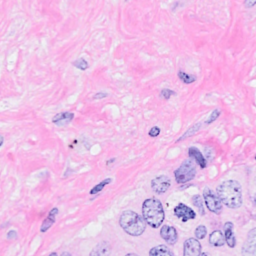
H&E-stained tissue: Breast